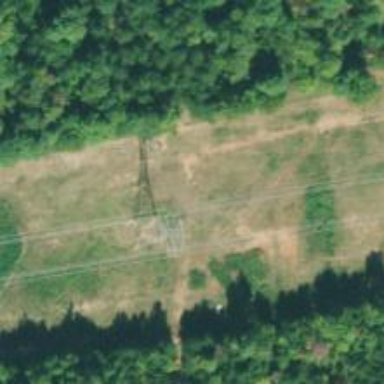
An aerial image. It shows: Lattice structure tower used for power transmission.